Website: home-depot
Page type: delivery-shipping
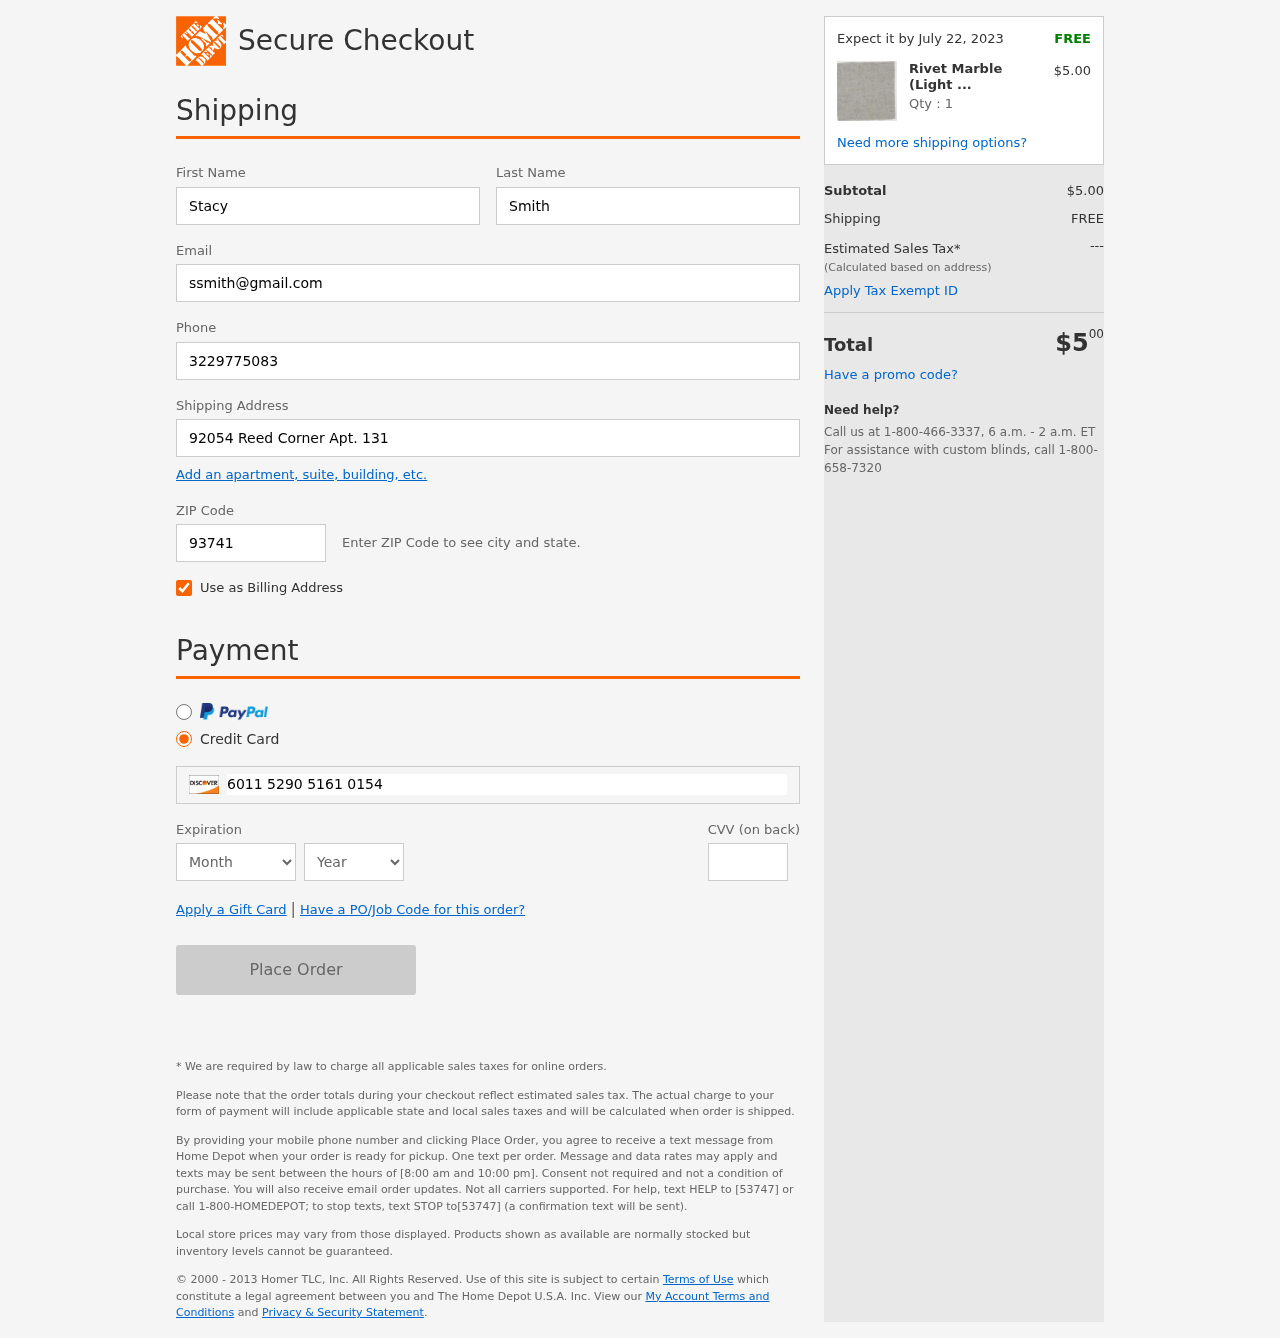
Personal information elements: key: PII_CARD_CVV
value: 965
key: PII_CARD_EXPIRY_MONTH
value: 05
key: PII_CARD_EXPIRY_YEAR
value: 27
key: PII_CARD_NUMBER
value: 6011 5290 5161 0154
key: PII_EMAIL
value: ssmith@gmail.com
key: PII_FIRSTNAME
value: Stacy
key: PII_LASTNAME
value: Smith
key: PII_PHONE
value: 3229775083
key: PII_POSTCODE
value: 93741
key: PII_STREET
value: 92054 Reed Corner Apt. 131
Product elements: key: PRODUCT1_NAME
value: Rivet Marble (Light Grey) Swatch, Rivet
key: PRODUCT1_PRICE
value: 5
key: PRODUCT1_QUANTITY
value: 1
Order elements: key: ORDER_DELIVERY_DATE
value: Expect it by July 22, 2023
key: ORDER_SUBTOTAL
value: $5.00
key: ORDER_SHIPPING_COST
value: FREE
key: ORDER_TOTAL
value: $500